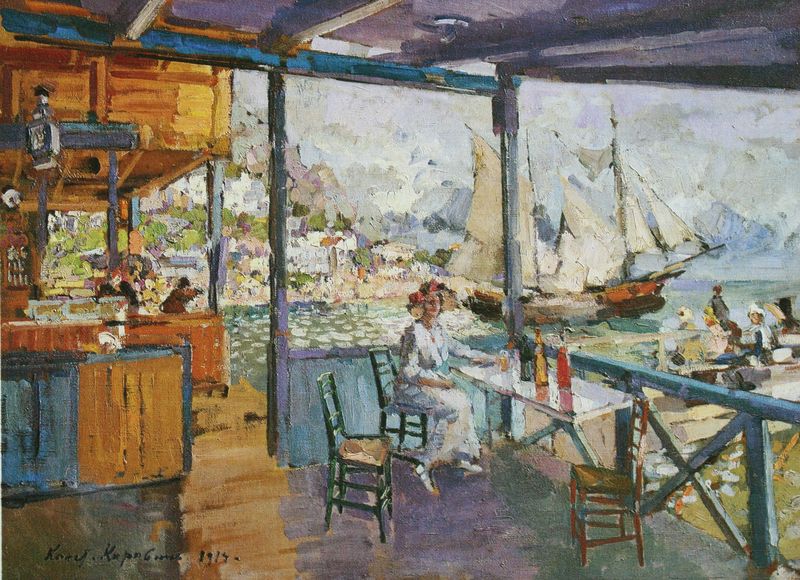
Titel: Angelplatz in Gurzuf
Künstler: Konstantin Alexejewitsch Korowin
Standort: St. Petersburg
Institution: Russisches Museum
Schlagwörter: blau, gemälde, meer, schatten, wasser, weiß, fluss, gelb, grob, grün, impressionismus, menschen, ocker, see, sitzen, stadt, ufer, bar, blumen, braun, bunt, cafe, fenster, frankreich, frau, glas, grau, holz, hut, kleid, lampe, licht, stuhl, stühle, terasse, tisch, tische, ausblick, dach, dame, rot, beige, malerei, barkeeper, flasche, flaschen, getränke, kellner, lokal, trinken, signatur, häuser, spiegelung, wind, sonne, drei, schön, boot, garten, balkon, terrasse, küste, schiff, schiffe, segel, segelboot, sommer, strand, wellen, italien, mast, pointilismus, segelschiff, datierung, berge, fläche, gebirge, gipfel, violett, ausflug, hafen, pier, planken, gäste, impressionistisch, geländer, stimmung, jahreszahl, freude, bucht, segelboote, veranda, theke, urlaub, restaurant, schweiz, ferien, entspannung, küche, reichtum, mediterran, holzbohlen, mittelmeer, gebälk, ungenau, piknik, touristen, zweimaster, pergola, sonnenschutz, immressionismus, dreimaster, mer, expressionismuss, rennaisance, lict, terassee, binsengeflecht, schaluppe, 1914, lago di magiore, nico, schnapps, hafenbar